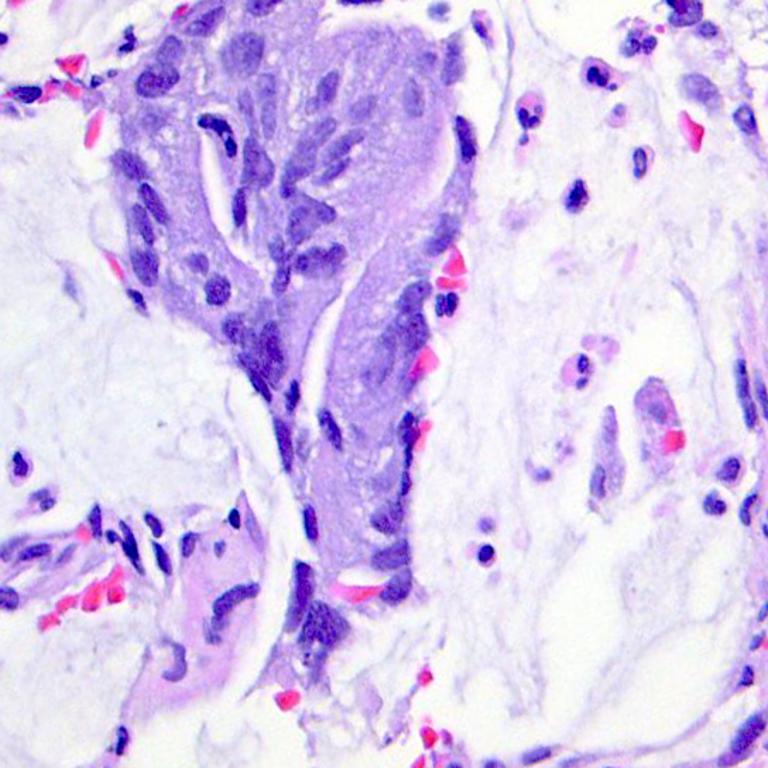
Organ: colon
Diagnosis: adenocarcinomas